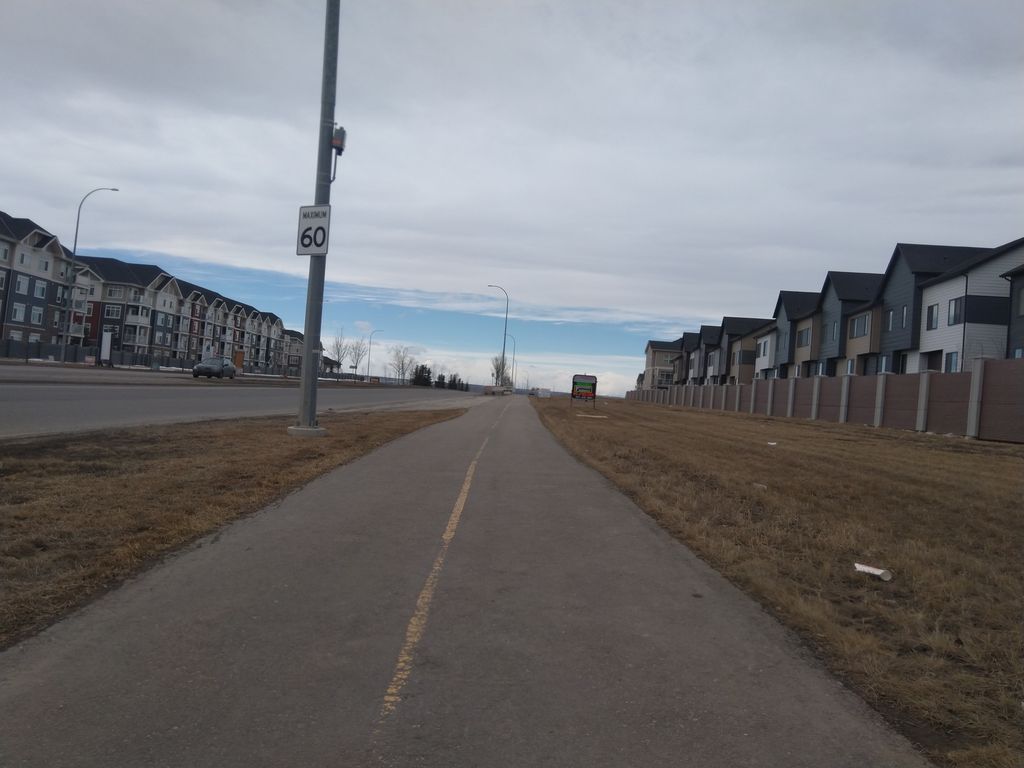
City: calgary